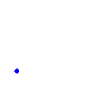
Particle: electron